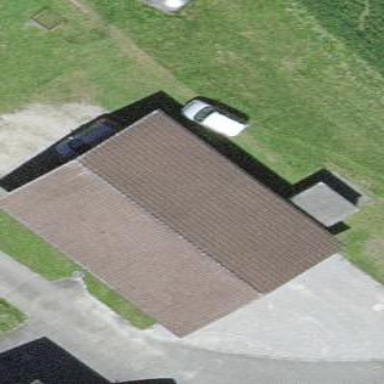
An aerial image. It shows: Garage.